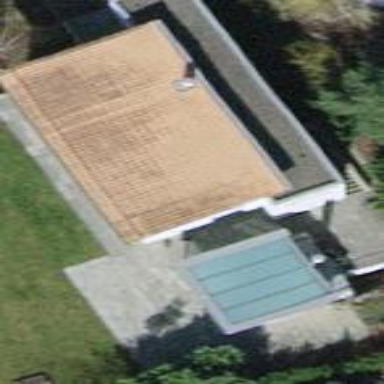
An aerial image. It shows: Detached building with tiled roof.